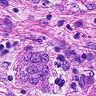
Metastatic tissue present: yes